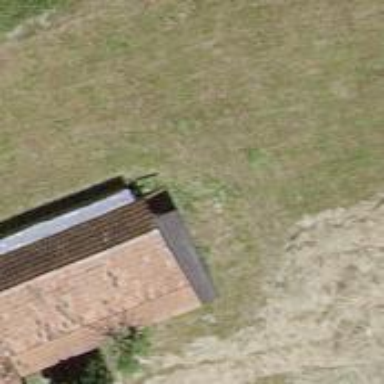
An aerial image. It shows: Rural barn.